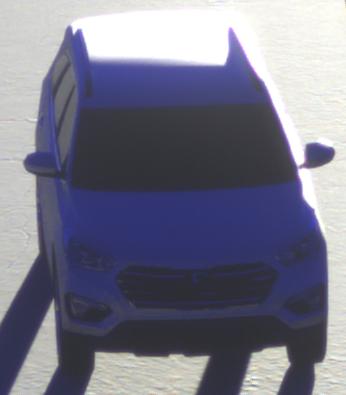
Make: Hyundai
Model: Santa Fe 2.4 GDI
Detailed model: Santa Fe (DM)
Model produced from: 2017/08
Model produced until: 2018/01
Doors: 5
Color: white
Road condition: dry road
Daytime: sunrise or sunset
Contrast: high contrast